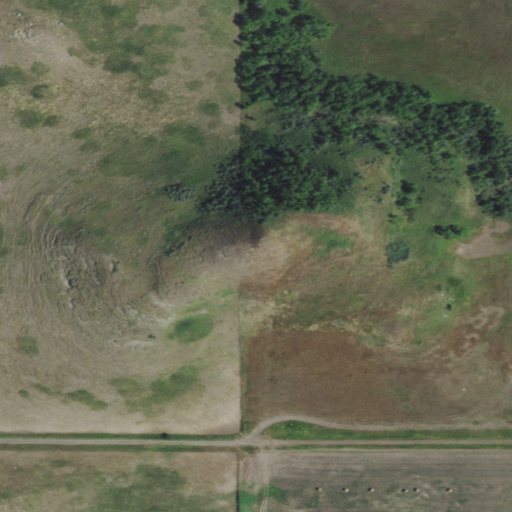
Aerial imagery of mountain in North Dakota named Potato Hill containing grassland, deciduous forest, open development, and cultivated crops